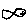
Label: fish